Question: Here is what I'm trying to achieve. I'm using bootstrap as a launching pad, but I just cannot figure out how to make the 2 color background work. I'm trying to just use 2 divs and the bootstrap grid i.e:

'''
<div class="row">
<div class="col-md-6" id="leftside">
</div>
<div class="col-md-6" id="rightside">
</div>
'''
Yet this way, I cannot get a h1 to sit in the middle!! Any solution? Sorry am beginner.
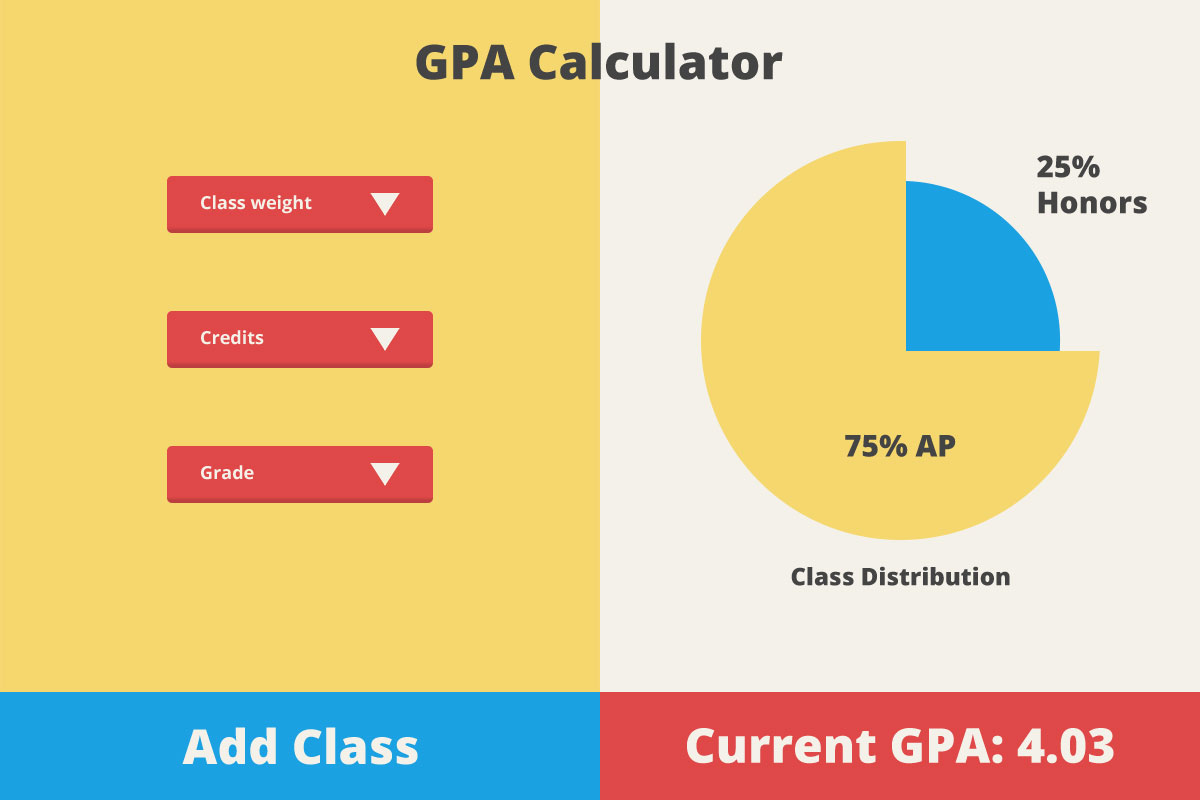
Answer: You can use a gradient and then use it as a normal background.
'''
div{
width:100px;
height:100px;
background: linear-gradient(to right,
#9c9e9f 0%,
#9c9e9f 50%,
#33ccff 50%,
#33ccff 100%);
}
'''
JSFiddle: <URL>